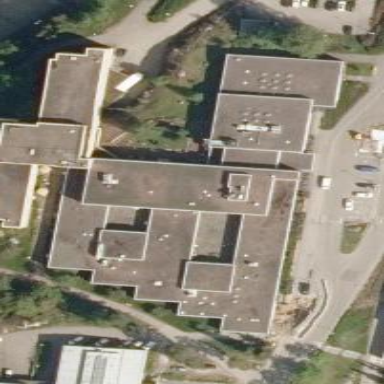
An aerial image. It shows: Hospital building.